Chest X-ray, PA view. Patient: 74 years old, sex M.
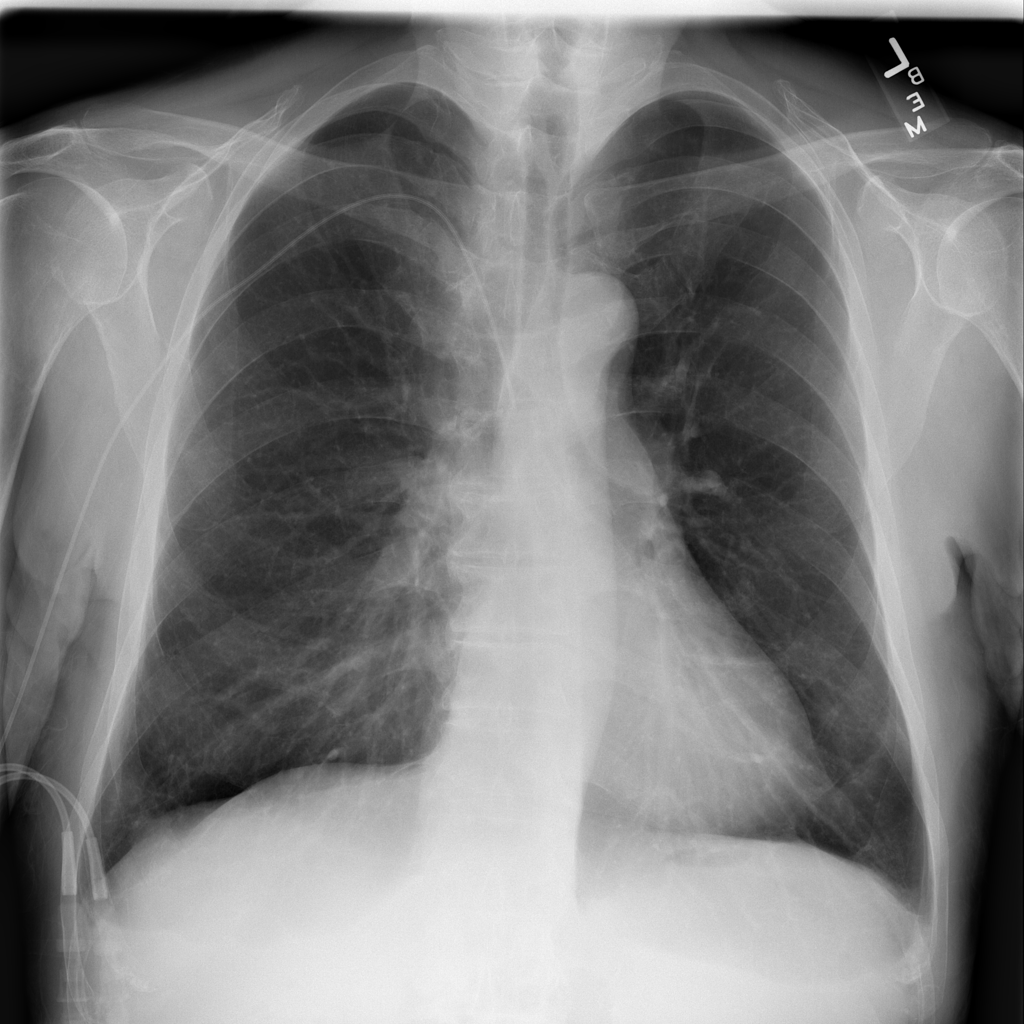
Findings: Consolidation